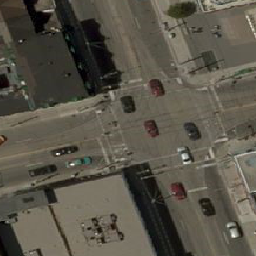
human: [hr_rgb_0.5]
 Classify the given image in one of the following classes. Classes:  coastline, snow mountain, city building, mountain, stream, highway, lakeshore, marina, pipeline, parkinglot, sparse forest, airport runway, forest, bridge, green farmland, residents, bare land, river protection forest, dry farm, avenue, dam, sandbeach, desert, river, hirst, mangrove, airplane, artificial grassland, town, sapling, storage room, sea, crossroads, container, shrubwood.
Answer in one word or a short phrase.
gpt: crossroads